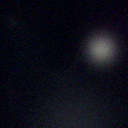
Screen state: off